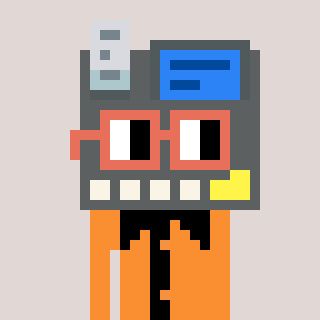
a pixel art character with square orange glasses, a cash register-shaped head and a orange-colored body on a warm background